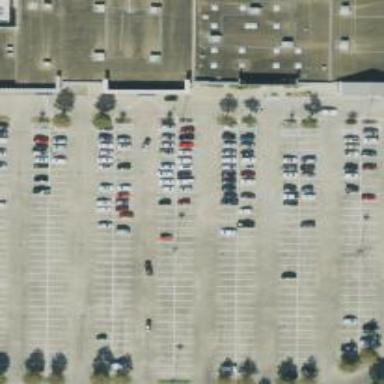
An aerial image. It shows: Parking space.